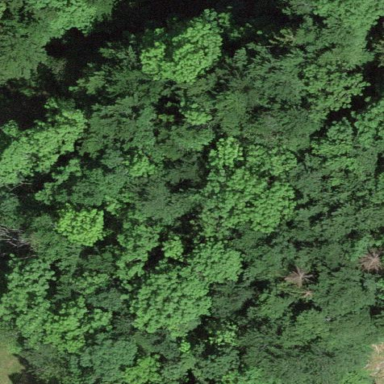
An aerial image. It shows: Forest area.